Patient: sex M, age 47
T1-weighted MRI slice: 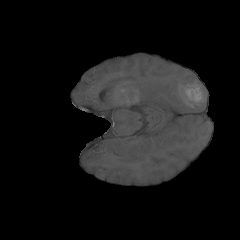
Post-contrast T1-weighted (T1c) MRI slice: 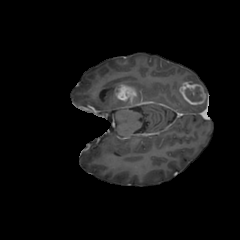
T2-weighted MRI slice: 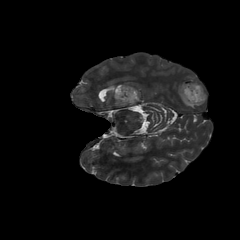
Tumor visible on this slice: yes
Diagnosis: Glioblastoma, IDH-wildtype
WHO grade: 4